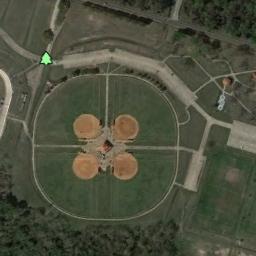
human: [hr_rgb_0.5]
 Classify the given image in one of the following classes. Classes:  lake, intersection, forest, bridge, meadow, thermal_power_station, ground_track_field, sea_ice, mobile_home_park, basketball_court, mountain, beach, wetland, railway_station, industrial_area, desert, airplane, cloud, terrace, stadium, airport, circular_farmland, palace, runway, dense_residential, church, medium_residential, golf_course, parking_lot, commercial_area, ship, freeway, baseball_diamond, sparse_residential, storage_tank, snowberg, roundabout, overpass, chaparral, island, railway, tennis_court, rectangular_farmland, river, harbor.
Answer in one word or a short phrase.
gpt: baseball_diamond